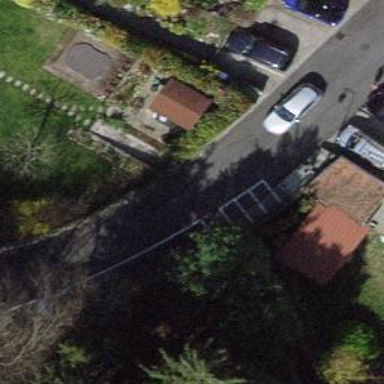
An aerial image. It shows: Residential road with asphalt surface.